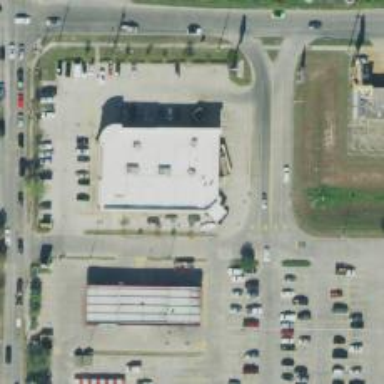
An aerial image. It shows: Pharmacy providing healthcare services.